Aerial crown-view tile of a tropical tree (Barro Colorado Island, Panama), acquired 20250715:
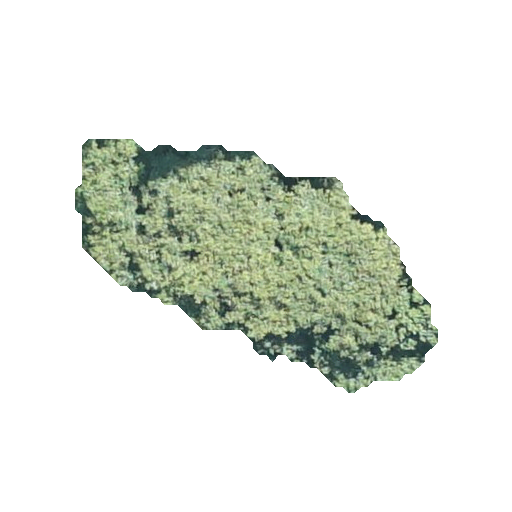
Species: Apeiba tibourbou
GBIF accepted scientific name: Apeiba tibourbou
Crown area: 82.457 m²